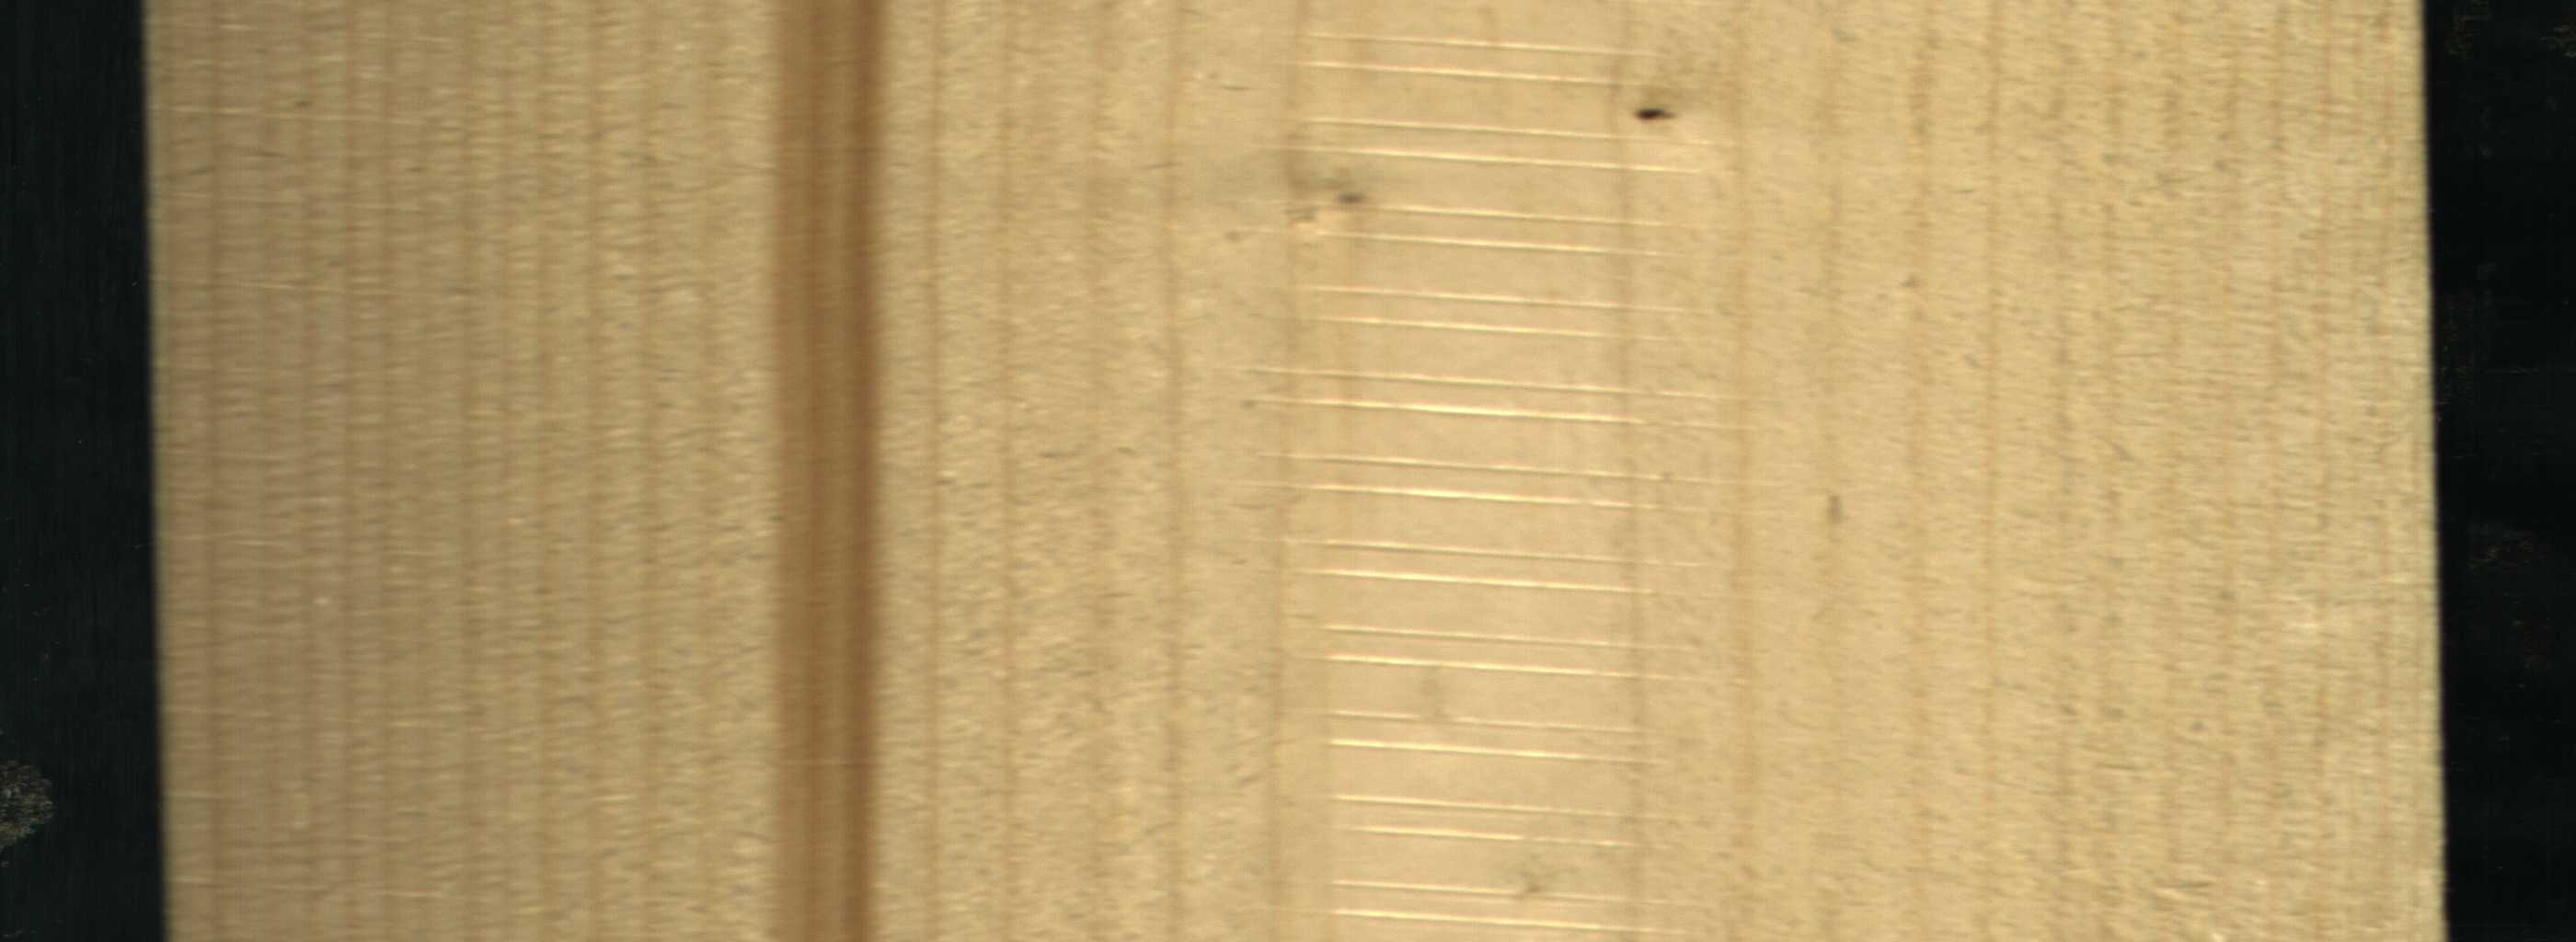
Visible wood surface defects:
Quartzity
Dead_Knot